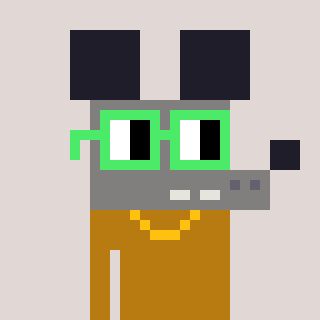
a pixel art character with square light green glasses, a mouse-shaped head and a gold-colored body on a warm background